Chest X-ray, PA view. Patient: 40 years old, sex F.
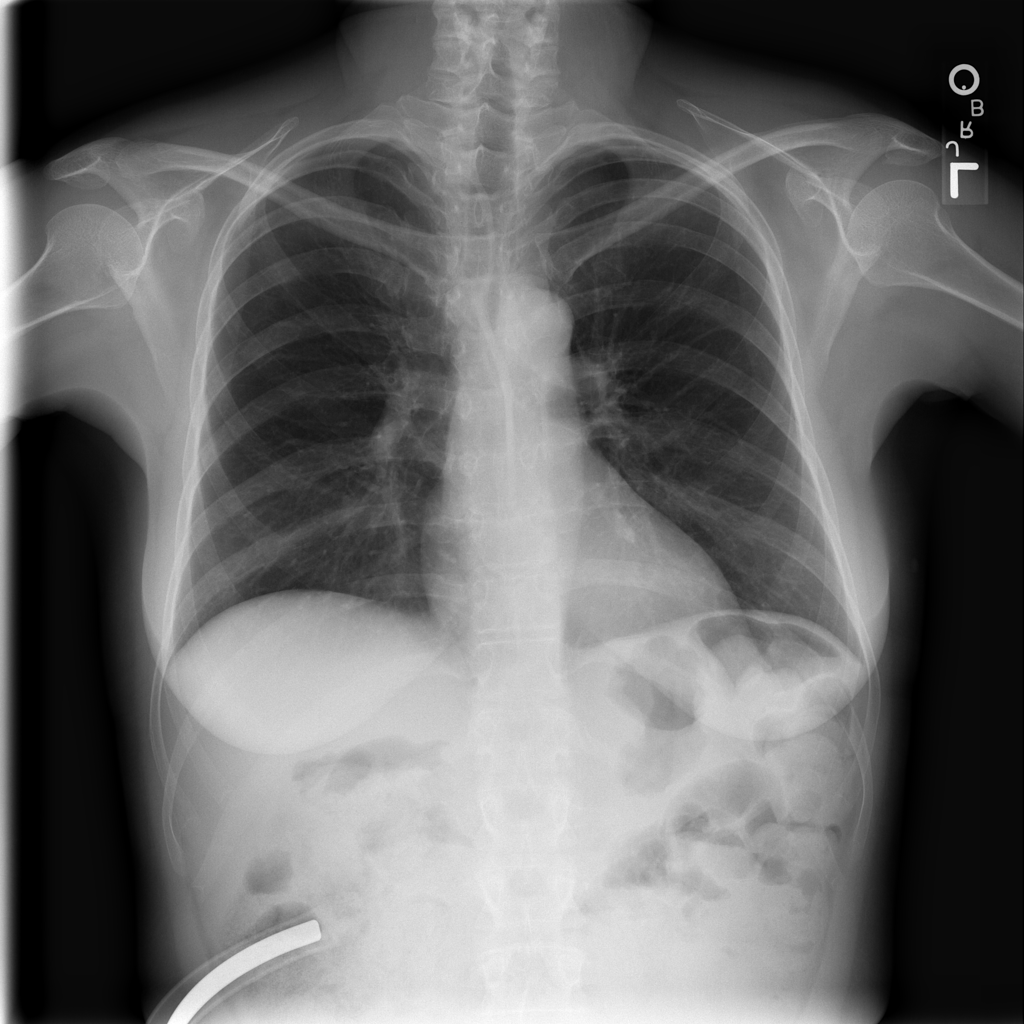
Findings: No Finding